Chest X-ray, AP view. Patient: 34 years old, sex M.
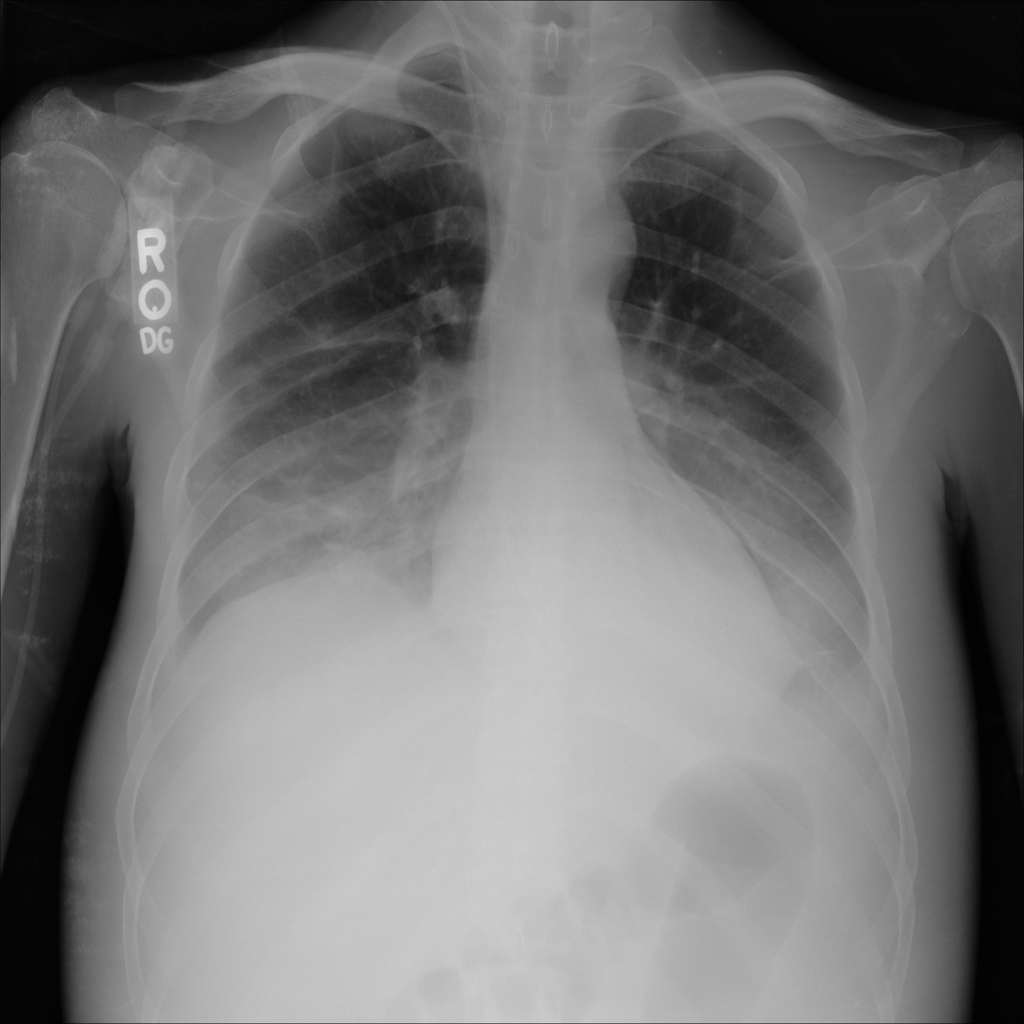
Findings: Effusion, Infiltration